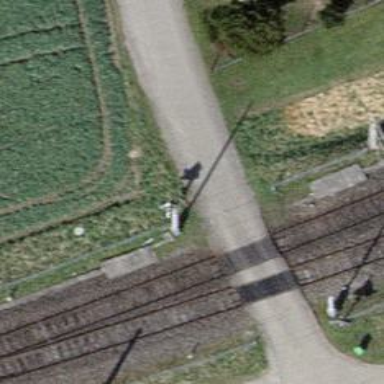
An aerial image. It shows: Full barrier level crossing along the railway.